Question: I've set up In-App Billing v3 on an app according to the <URL>.
It all works OK (querying inventory, purchases, item consumption, etc. work) but I've been facing some rather annoying memory leaks.
If I switch the phone's orientation a couple of times, cause Garbage Collection, do a HPROF dump and analyse using <URL>, I can see that a bunch of 'Threads' are still alive and kicking, while they shouldn't.

It's not a lot of memory, but it still accumulates in any 'Activity' where I use 'IabHelper'... And yes, I am disposing my 'IabHelper' instance (hell, even set the listeners as null...) in my Activity's 'onDestroy()':
'''
@Override
protected void onDestroy() {
super.onDestroy();
(...)
if (mHelper != null)
mHelper.dispose();
mHelper = null;
mGotInventoryListener = null;
mPurchaseFinishedListener = null;
}
'''
Is anyone having the same issues? Can anyone point me in the right direction to fix this? Thanks in advance for any input.
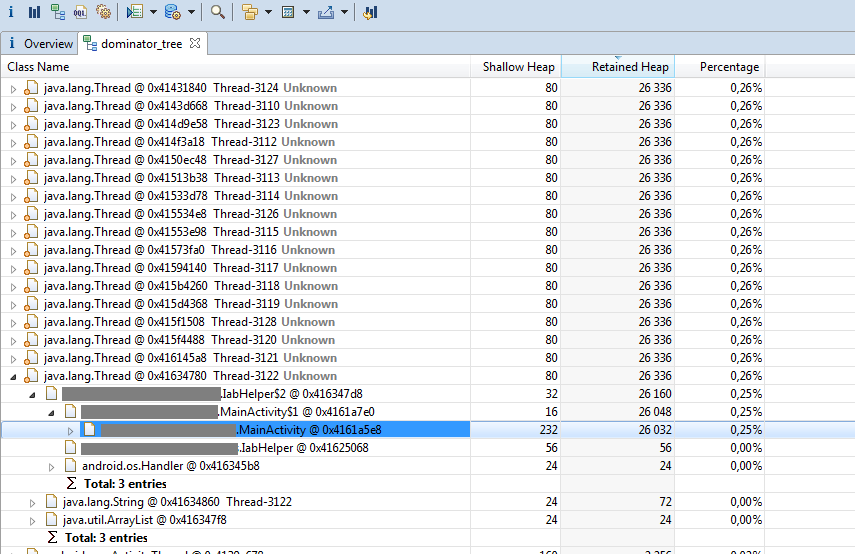
Answer: After banging my head against the wall, fruitlessly looking at my code over and over again and doing some more research I've found this question:
<URL>
Apparently, the fact that these Threads aren't collected by the Garbage Collector is not related to a memory leak but instead to the fact that I'm running the app in 'debug' mode. Upon running the app in 'run' mode (still in Eclipse), Thread garbage collection takes place.
Furthermore:
> "The debugger and garbage collector are currently loosely integrated.
The VM guarantees that any object the debugger is aware of is not
garbage collected until after the debugger disconnects. This can
result in a buildup of objects over time while the debugger is
connected. For example, if the debugger sees a running thread, the
associated Thread object is not garbage collected even after the
thread terminates."(bottom of: <URL>,
as noted by @ptoinson)